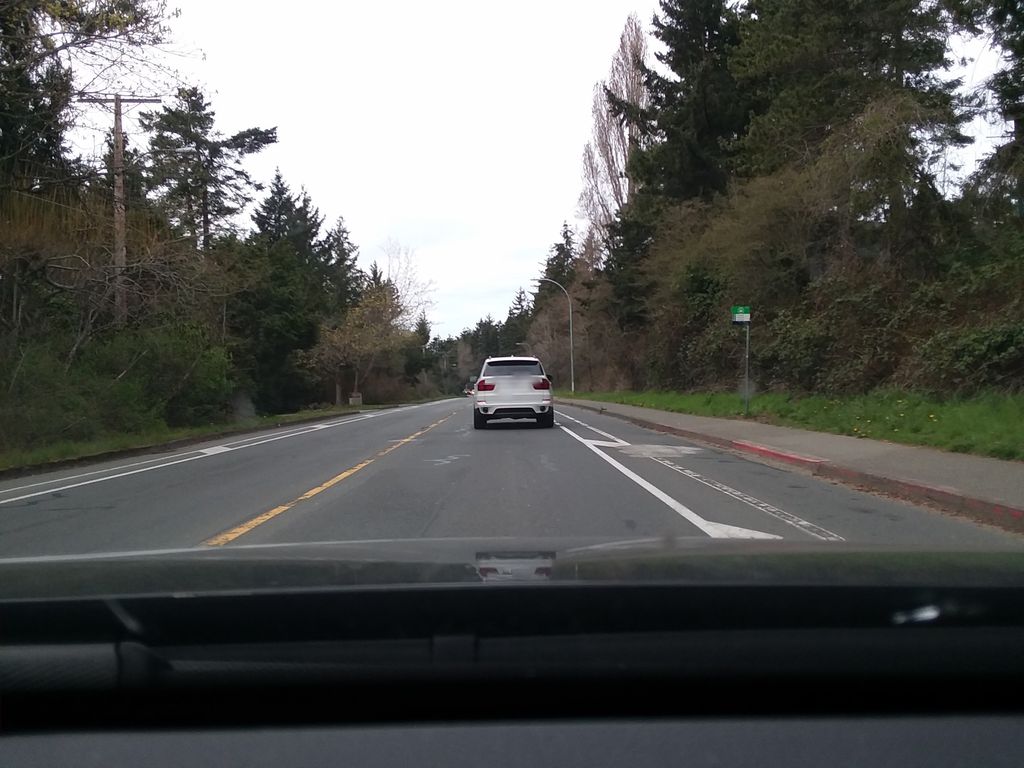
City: victoria